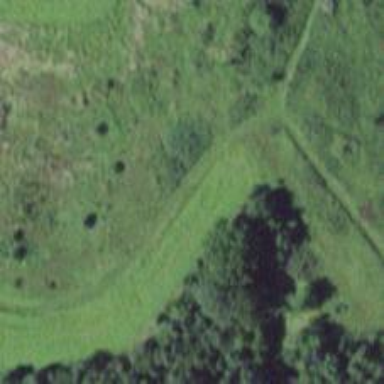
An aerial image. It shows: Path.